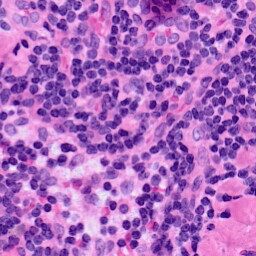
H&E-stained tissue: LymphNode